Question: I have to make an application where you need to take pictures. I followed the tutorial to create a google camerapreview (<URL>
The image gives an idea of what I need.

I need a rectangle on the camera where the user align the signal (of the photo), on this red rectangle, then takes the photo and automatically saving of the image that is inside the red rectangle. Please, if anyone has done something like give me a light.
thank you very much for your attention.
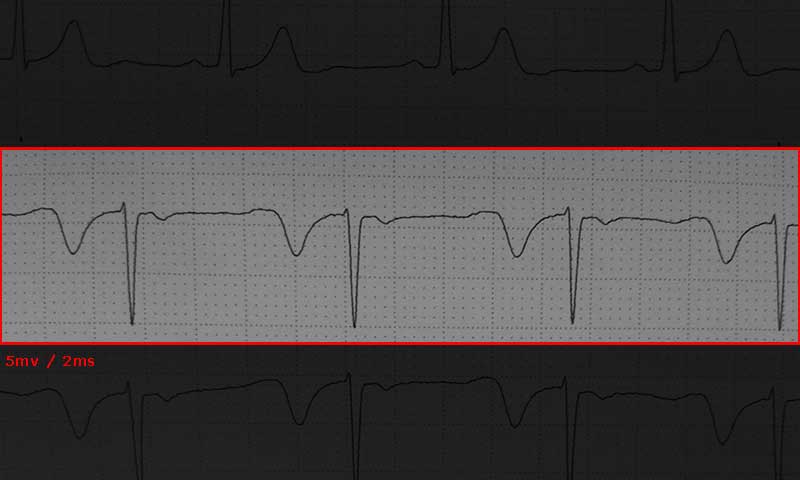
Answer: I suggest that you first take the picture, and let the user crop it afterwards. The reason is that capture may take significant time, and also the captured image geometry may be different from the preview.